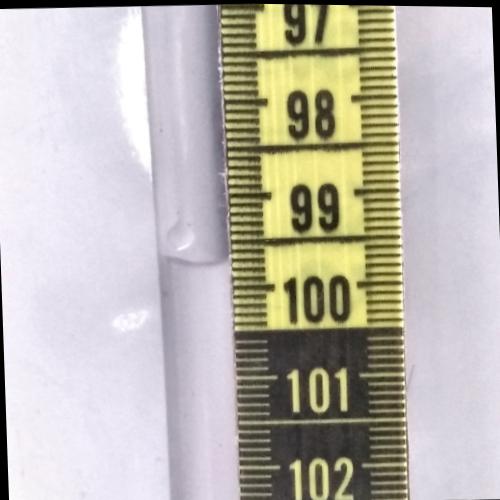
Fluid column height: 99.7 cm